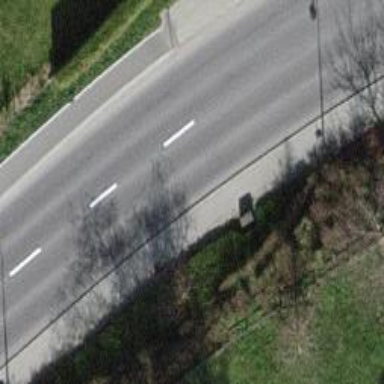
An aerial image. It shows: Tertiary road.